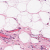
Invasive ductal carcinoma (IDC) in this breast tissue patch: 0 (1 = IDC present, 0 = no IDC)